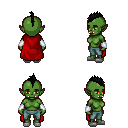
a pixel art fantasy rpg character, female body template, orc, green skin, red cape, teal pants, black mohawk hairstyle, white cloth bracers, white slippers, four views (front, back, left, right), 2x2 character sprite sheet, small pixel art, hard edges, no anti-aliasing